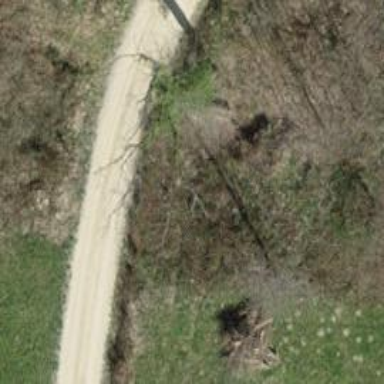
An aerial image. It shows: Brown bench.